Question: So, I have the following tables:

Using LLBLGen 2.6 (Adapter Version - No Linq), SQL Server, and .NET 3.5, how would I write the following query?
'''
SELECT o.ObjectID
FROM Object o
INNER JOIN ObjectDetail d ON i.ObjectID = d.ObjectID
WHERE d.CreatedDate = ( SELECT MAX(CreatedDate)
FROM ObjectDetail
WHERE ObjectID = o.ObjectID
)
'''
There will be more filtering, however it's not relevant to this, like if I had an and I wanted the max row for a certain type.
Also, it doesn't have to select , any / all columns will be fine.
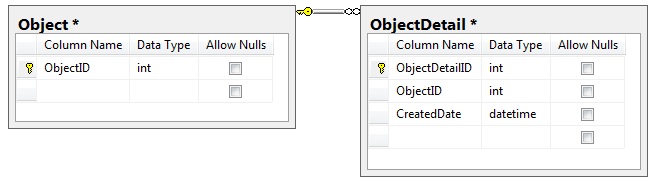
Answer: Solved it
'''
PredicateExpression.AddWithAnd(
new FieldCompareSetPredicate(
ObjectDetailFields.CreatedDate,
null,
ObjectDetailFields.CreatedDate.SetAggregateFunction(AggregateFunction.Max),
null,
SetOperator.Equal,
(ObjectFields.ObjectID == ObjectDetailsFields.ObjectID)
)
);
'''